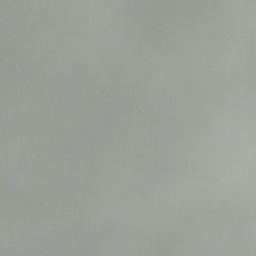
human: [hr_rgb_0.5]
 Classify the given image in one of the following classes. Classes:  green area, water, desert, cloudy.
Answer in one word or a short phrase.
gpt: cloudy